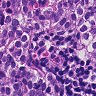
Metastatic tissue present: yes